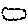
Label: cloud